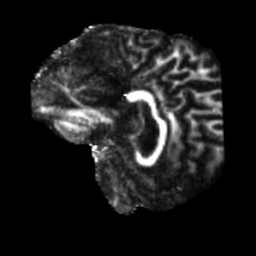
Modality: FA
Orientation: sagittal
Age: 47
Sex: male
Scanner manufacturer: siemens
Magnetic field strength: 3 T
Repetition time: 5.25 s
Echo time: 0.08 s